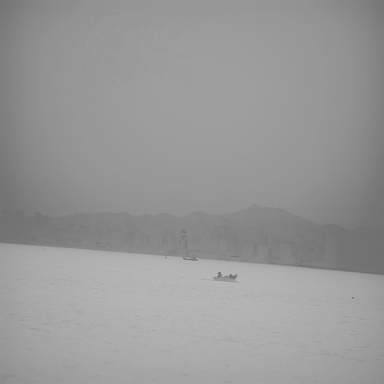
There are three bulk_carriers in the infrared image.